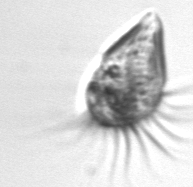
Label: Strombidium_morphotype1